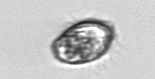
Label: Pleuronema